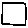
Label: square